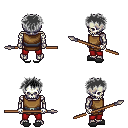
a pixel art fantasy rpg character, male body template, skeleton, leather chest armor, red pants, gray bedhead hairstyle, gray slippers, spear, four views (front, back, left, right), 2x2 character sprite sheet, small pixel art, hard edges, no anti-aliasing